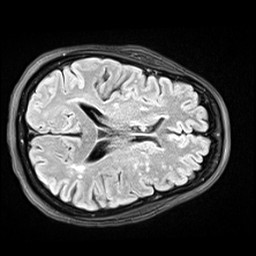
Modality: FLAIR
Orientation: axial
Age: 69
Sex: female
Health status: healthy
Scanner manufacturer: siemens
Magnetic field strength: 3 T
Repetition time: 9 s
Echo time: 0.088 s